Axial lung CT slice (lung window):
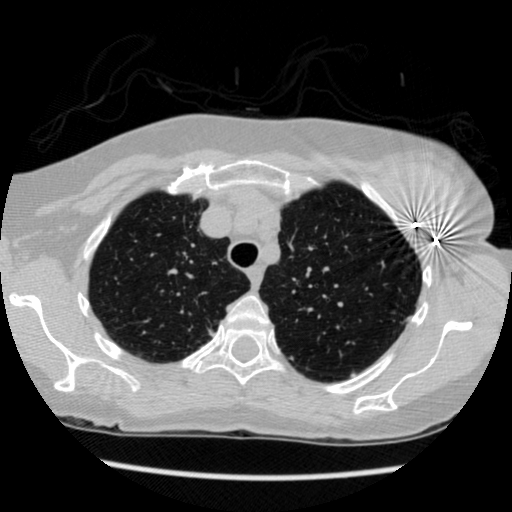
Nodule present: no